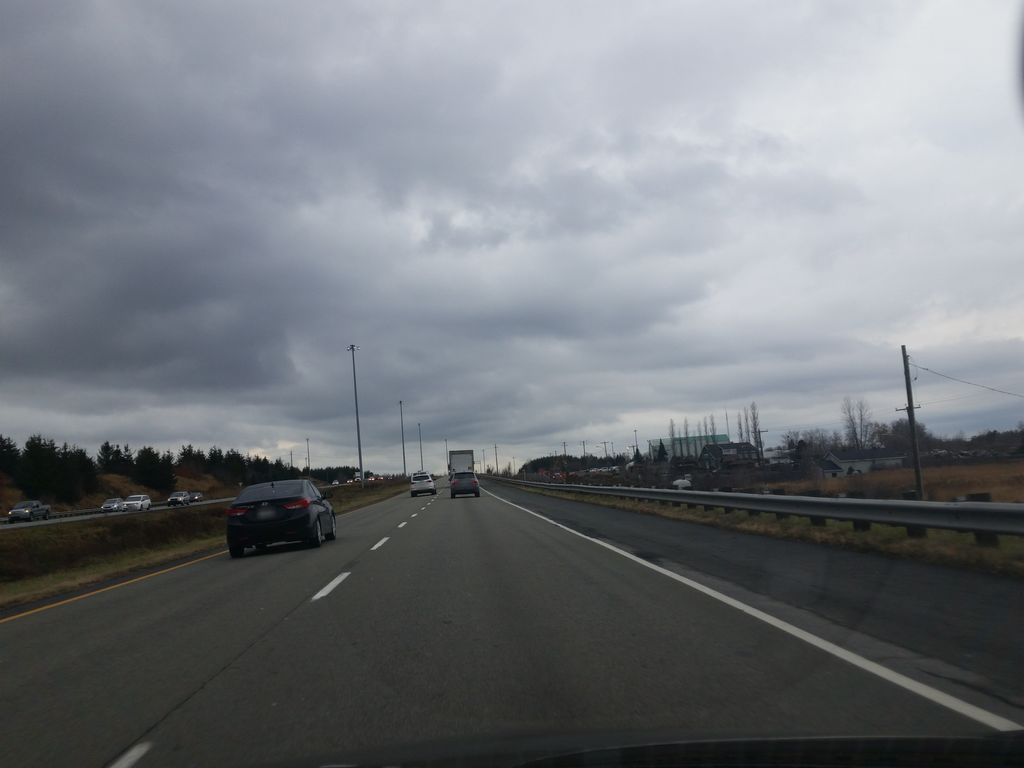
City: quebec_city